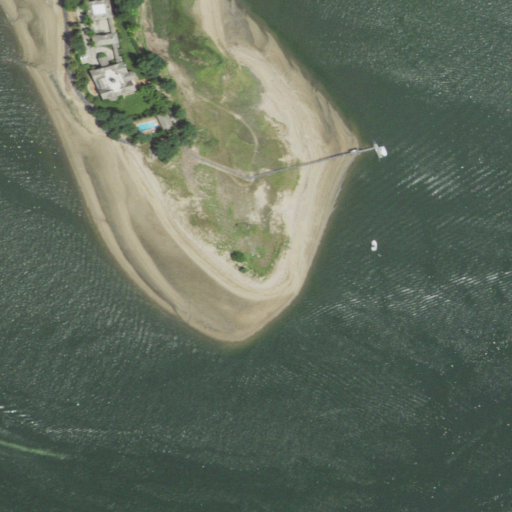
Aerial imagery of cape in New York named Plum Point containing open water, low intensity development, medium intensity development, high intensity development, herbaceous wetlands, barren land, and open development